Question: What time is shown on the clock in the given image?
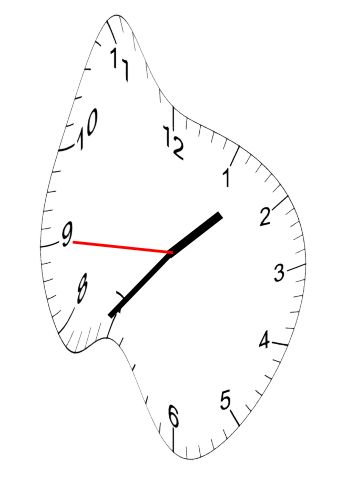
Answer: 01:36:45